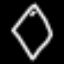
Label: diamond